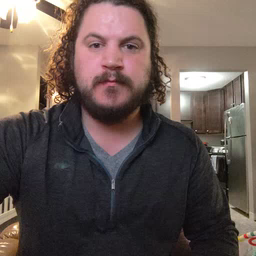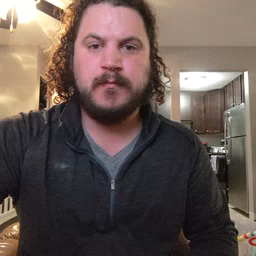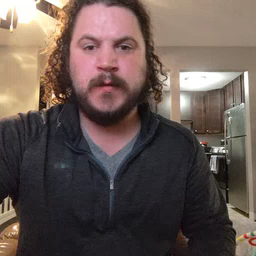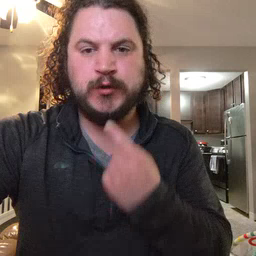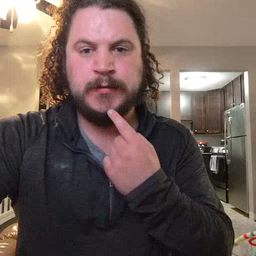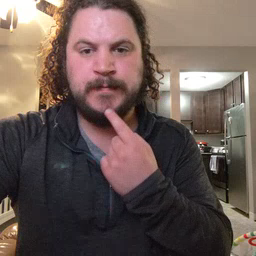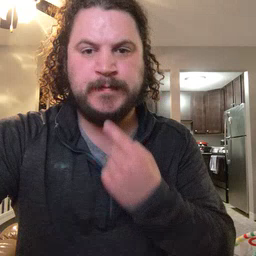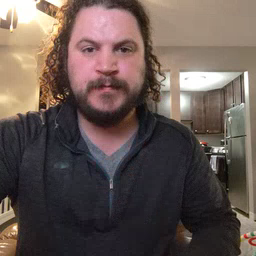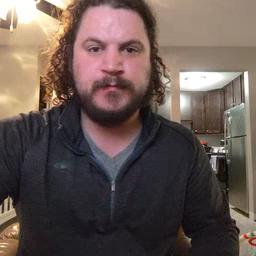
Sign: chin